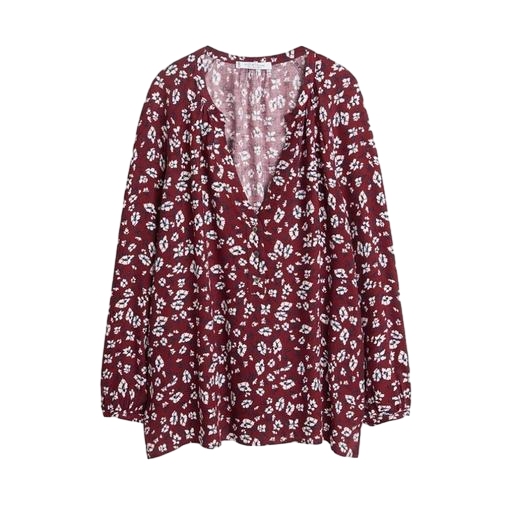
red floral-print top, leopard-print blouse, red printed blouse, white background